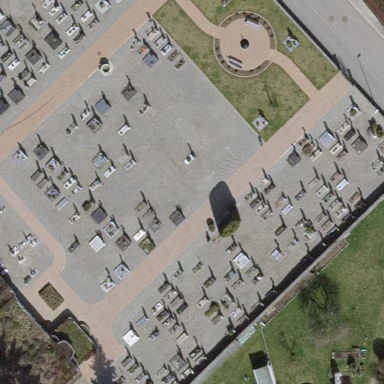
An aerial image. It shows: Cemetery.